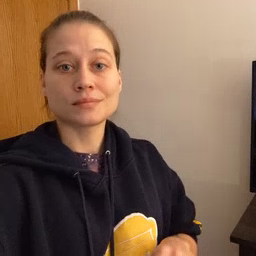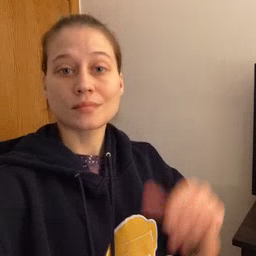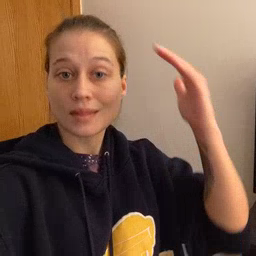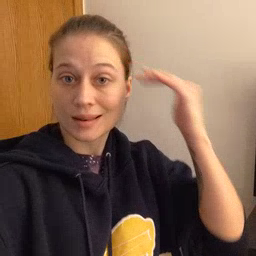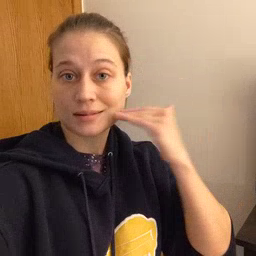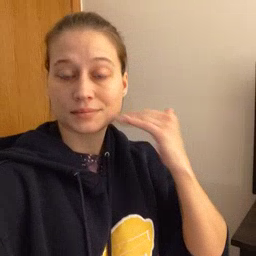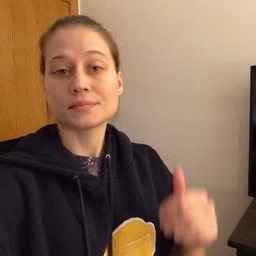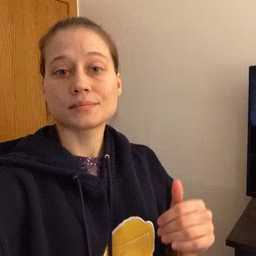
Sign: head